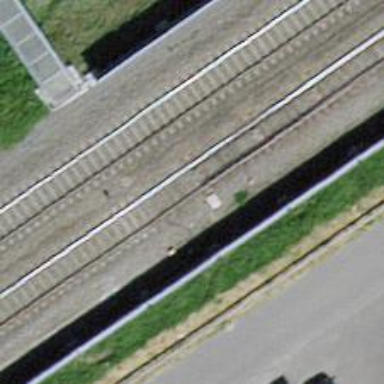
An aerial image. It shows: Railway switch.